Question: I am new for Java. I have searched how to set the size of the 'JTextField' and 'JButton', but I still cannot make it work. Hope someone tell me how to solve it. I declare the height and width, but the component seems doesn't take it. The JTextField and JButton with red & yellow background should be same height. Also the JTextField width is very long.

There is my code:
'''
package MyPackage;
import java.awt.BorderLayout;
import java.awt.event.*;
import javax.swing.*;
import javax.swing.filechooser.*;
import java.io.*;
import java.awt.Dimension;
import java.awt.FlowLayout;
import java.util.*;
import javax.swing.JButton;
import java.awt.Color;
import java.awt.GridLayout;
import java.awt.ComponentOrientation;
import javax.swing.JTextField;
public class MainForm extends JFrame implements ActionListener {
private PDFNotesBean PDFNotesBean = null;
private JMenuItem cascade = new JMenuItem("Cascade");
private int numInterFrame=0;
private JDesktopPane desktop=null;
private ArrayList<File> fileList=new ArrayList<File>();
private static int categoryButtonWidth= 40;
private static int categoryTextFieldWidth=60;
private static int categoryHight=40;
public static void main(String[] args) {
SwingUtilities.invokeLater(new Runnable() {
@Override
public void run()
{
new MainForm();
}
});
}
public MainForm(){
super("Example");
//it is equal to this.setDefaultCloseOperation(JFrame.EXIT_ON_CLOSE);
addWindowListener(new WindowAdapter() {
public void windowClosing(WindowEvent e) {
System.exit(0);
}
});
// Name the JMenu & Add Items
JMenu menu = new JMenu("File");
menu.add(makeMenuItem("Open"));
menu.add(makeMenuItem("Save"));
menu.add(makeMenuItem("Quit"));
// Add JMenu bar
JMenuBar menuBar = new JMenuBar();
menuBar.add(menu);
//menuBar.add(menuWindow);
setJMenuBar(menuBar);
this.setMinimumSize(new Dimension(400, 500));
this.setDefaultCloseOperation(JFrame.EXIT_ON_CLOSE);
this.setExtendedState(JFrame.MAXIMIZED_BOTH);
desktop = new JDesktopPane();
this.setLayout(new BorderLayout());
setCategoryPanel();
this.add(desktop, BorderLayout.CENTER);
setVisible(true);
}
private void setCategoryPanel(){
//set the color label category
JPanel panelCategory=new JPanel();
panelCategory.setLayout(new BoxLayout(panelCategory, BoxLayout.LINE_AXIS));
JButton btnCategory_1=new JButton("");
btnCategory_1.setPreferredSize(new Dimension ( categoryButtonWidth, categoryHight));
btnCategory_1.setBackground(Color.red);
btnCategory_1.addActionListener(this);
panelCategory.add(btnCategory_1);
JTextField txtCategory_1 = new JTextField();
txtCategory_1.setPreferredSize(new Dimension (categoryTextFieldWidth, categoryHight));
panelCategory.add(txtCategory_1);
JButton btnCategory_2=new JButton("");
btnCategory_2.setPreferredSize(new Dimension ( categoryButtonWidth, categoryHight));
btnCategory_2.setBackground(Color.YELLOW);
btnCategory_2.addActionListener(this);
panelCategory.add(btnCategory_2);
JTextField txtCategory_2 = new JTextField( );
txtCategory_1.setPreferredSize(new Dimension (categoryTextFieldWidth, categoryHight));
panelCategory.add(txtCategory_2);
this.add(panelCategory, BorderLayout.NORTH);
}
public void actionPerformed(ActionEvent e) {
// Menu item actions
String command = e.getActionCommand();
if (command.equals("Quit")) {
System.exit(0);
} else if (command.equals("Open")) {
// Open menu item action
JFileChooser fileChooser = new JFileChooser();
int returnVal = fileChooser.showOpenDialog(MainForm.this);
if (returnVal == fileChooser.APPROVE_OPTION) {
numInterFrame=numInterFrame+1;
File file = fileChooser.getSelectedFile();
fileList.add(file);
AddNote(file);
// Load file
} else if (returnVal == JFileChooser.CANCEL_OPTION ) {
// Do something else
}
}
else if (command.equals("Save")) {
// Save menu item action
System.out.println("Save menu item clicked");
}
}
private JMenuItem makeMenuItem(String name) {
JMenuItem m = new JMenuItem(name);
m.addActionListener(this);
return m;
}
private void AddNote(File file){
JInternalFrame internalFrame = new JInternalFrame("PDFAnnotation"
+ file.getName(), true, true, true, true);
internalFrame.setBounds(0, 0, 600, 100);
desktop.add(internalFrame);
PDFPanel p=new PDFPanel();
JPanel e =p.getJPanel(file);
internalFrame.add(e, BorderLayout.CENTER);
internalFrame.setVisible(true);
this.add(desktop, BorderLayout.CENTER);
//resize the internal frame as full screen
Dimension size = desktop.getSize();
int w = size.width ;
int h = size.height ;
int x=0;
int y=0;
desktop.getDesktopManager().resizeFrame(internalFrame, x, y, w, h);
}
}
'''
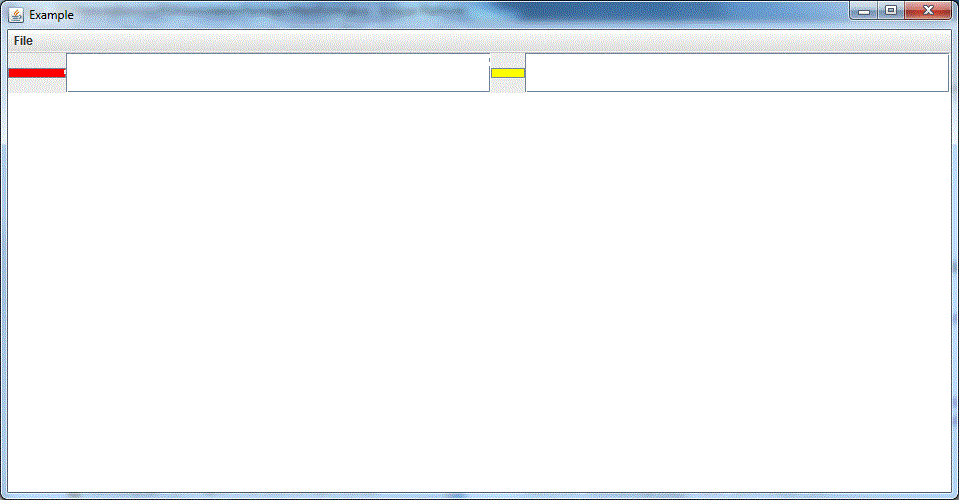
Answer: Don't use the 'setPreferredSize()' method.
All Swing components will have a preferred size.
For a JTextField you can use:
'''
JTextField textField = new JTextField(5);
'''
to indication how many characters you want to display at one time.
For the JButton, the width is determined by the text you add to the button.
When you use a BoxLayout, the width of the components is increased to fill the available space.
Just use a FlowLayout (which is the default for a JPanel) and the components will be displayed at their preferred sizes.